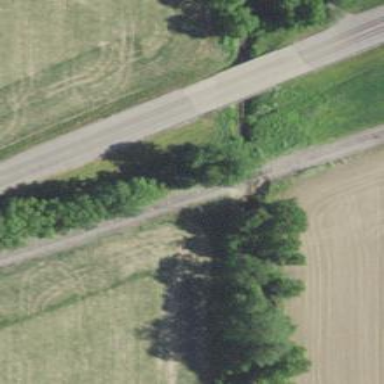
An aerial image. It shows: Bridge over railway line.